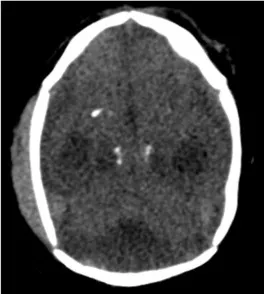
(C) Axial-cut cranial tomography showing subcortical calcifications.
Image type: radiology (ct)